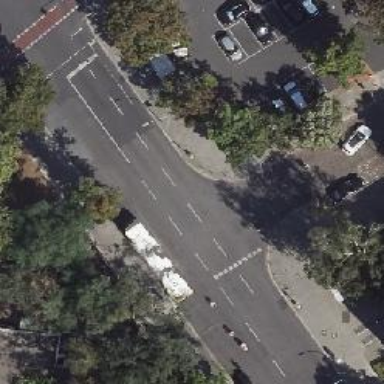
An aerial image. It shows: Public transport stop position.